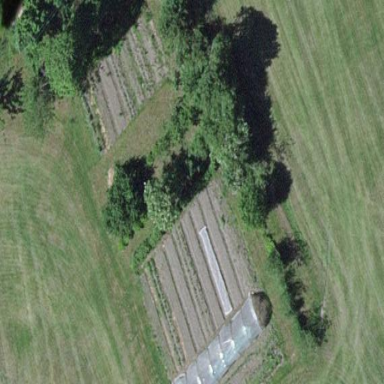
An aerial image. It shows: Allotments area.